Question: after the start of the eclipse, it shows me an error dialog(see the image):
Can some one tell me how to resolve that problem.
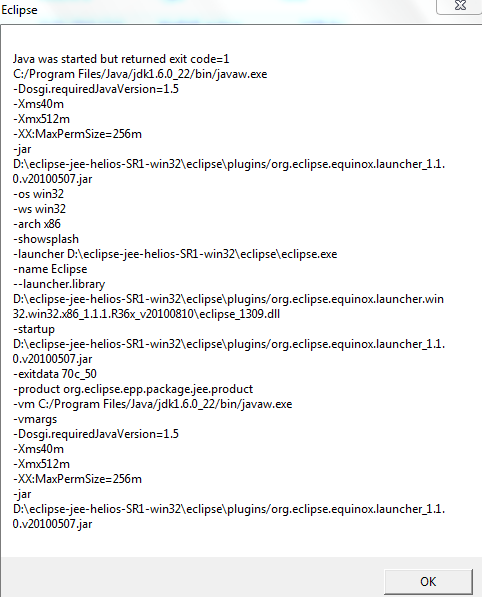
Answer: It looks like your JVM is 64-bit (based on "Program Files" vs "Program Files (x86)" and your Eclipse is 32-bit. The combination is incompatible.
You need to download a 64-bit version of Eclipse or 32-bit version of the JVM.
If you choose to get 32-bit JVM, you may need to tell Eclipse where to find it if it keeps finding the 64-bit one after install. To do this add the following lines to your eclipse.ini:
'''
-vm
[some-path]/javaw.exe
'''